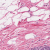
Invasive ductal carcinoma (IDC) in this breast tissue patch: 0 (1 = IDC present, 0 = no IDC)